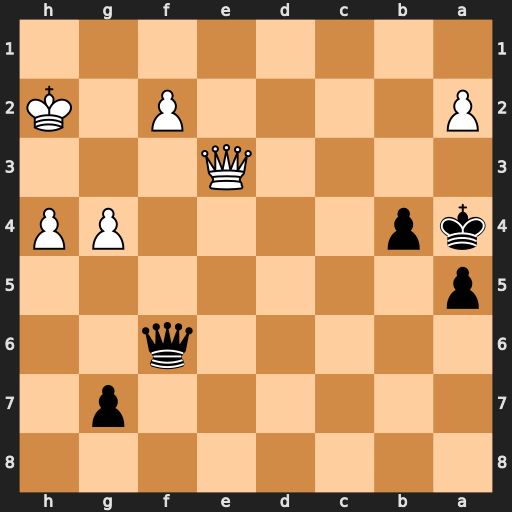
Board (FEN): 8/6p1/5q2/p7/kp4PP/4Q3/P4P1K/8
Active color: b
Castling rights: -
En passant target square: -
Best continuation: Qxh4+ Kg2 Qxg4+